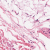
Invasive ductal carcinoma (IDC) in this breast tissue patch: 0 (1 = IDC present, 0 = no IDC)